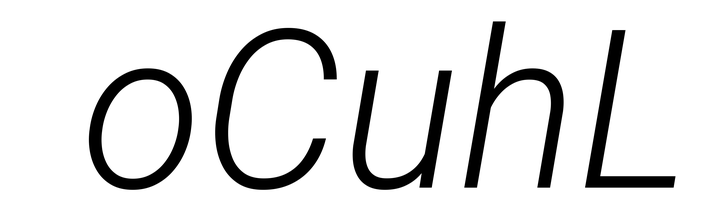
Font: Roboto-Italic_Light_Italic